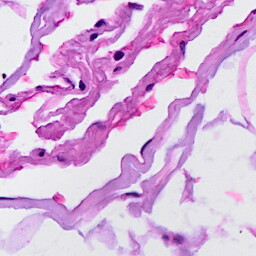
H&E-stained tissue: Breast